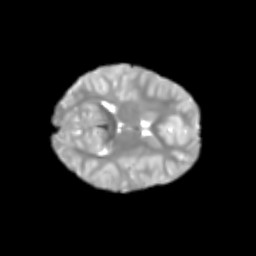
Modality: T2w
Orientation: axial
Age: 8
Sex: female
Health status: healthy